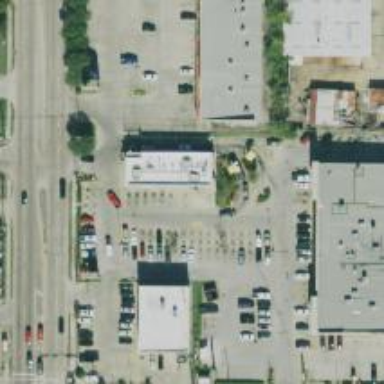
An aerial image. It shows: Parking space is available.